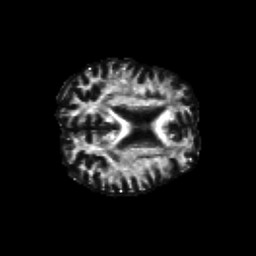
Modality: FA
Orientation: axial
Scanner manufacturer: siemens
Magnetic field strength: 3 T
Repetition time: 6.8 s
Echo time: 0.093 s